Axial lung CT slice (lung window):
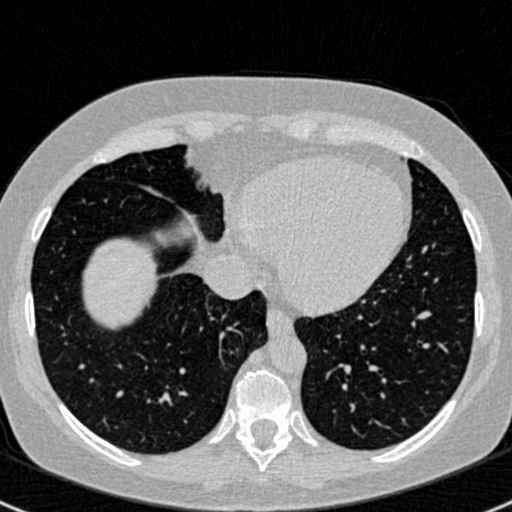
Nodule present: no